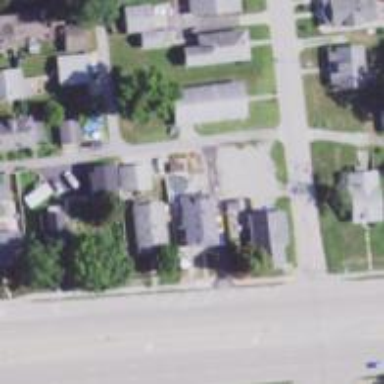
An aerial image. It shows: Alley classified as service road.